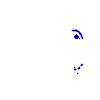
Particle: kaon